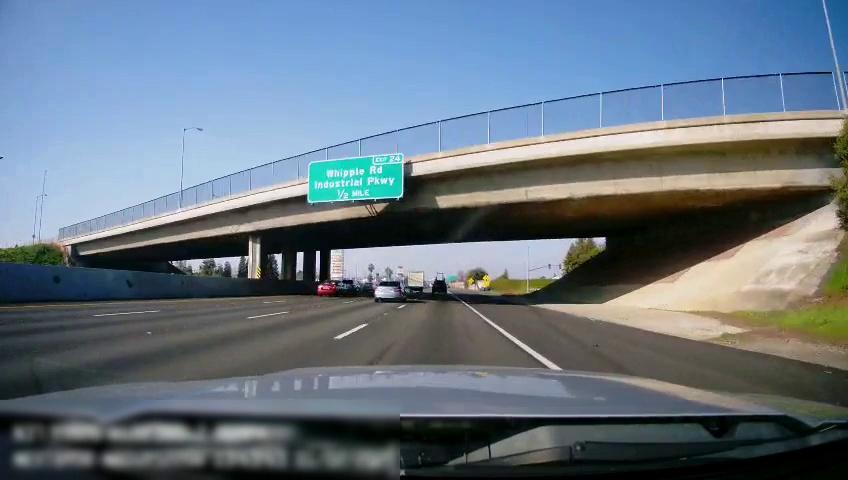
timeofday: Day
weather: Sunny
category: Drivable Space
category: Vehicles | Car
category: Vehicles | Car
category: Vehicles | Truck
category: Vehicles | Truck
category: Vehicles | SUV
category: Lanes | Alternate Lane
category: Lanes | Current Lane
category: Lanes | Current Lane
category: Lanes | Alternate Lane
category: Lanes | Alternate Lane
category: Traffic | Signs